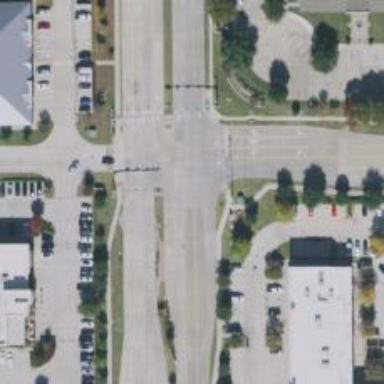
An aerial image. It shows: Primary highway with separate sidewalk.